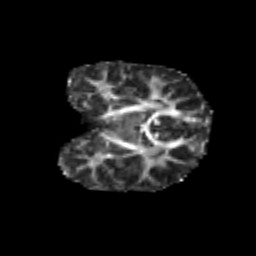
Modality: FA
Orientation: coronal
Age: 6
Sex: female
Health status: healthy